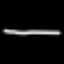
Label: line